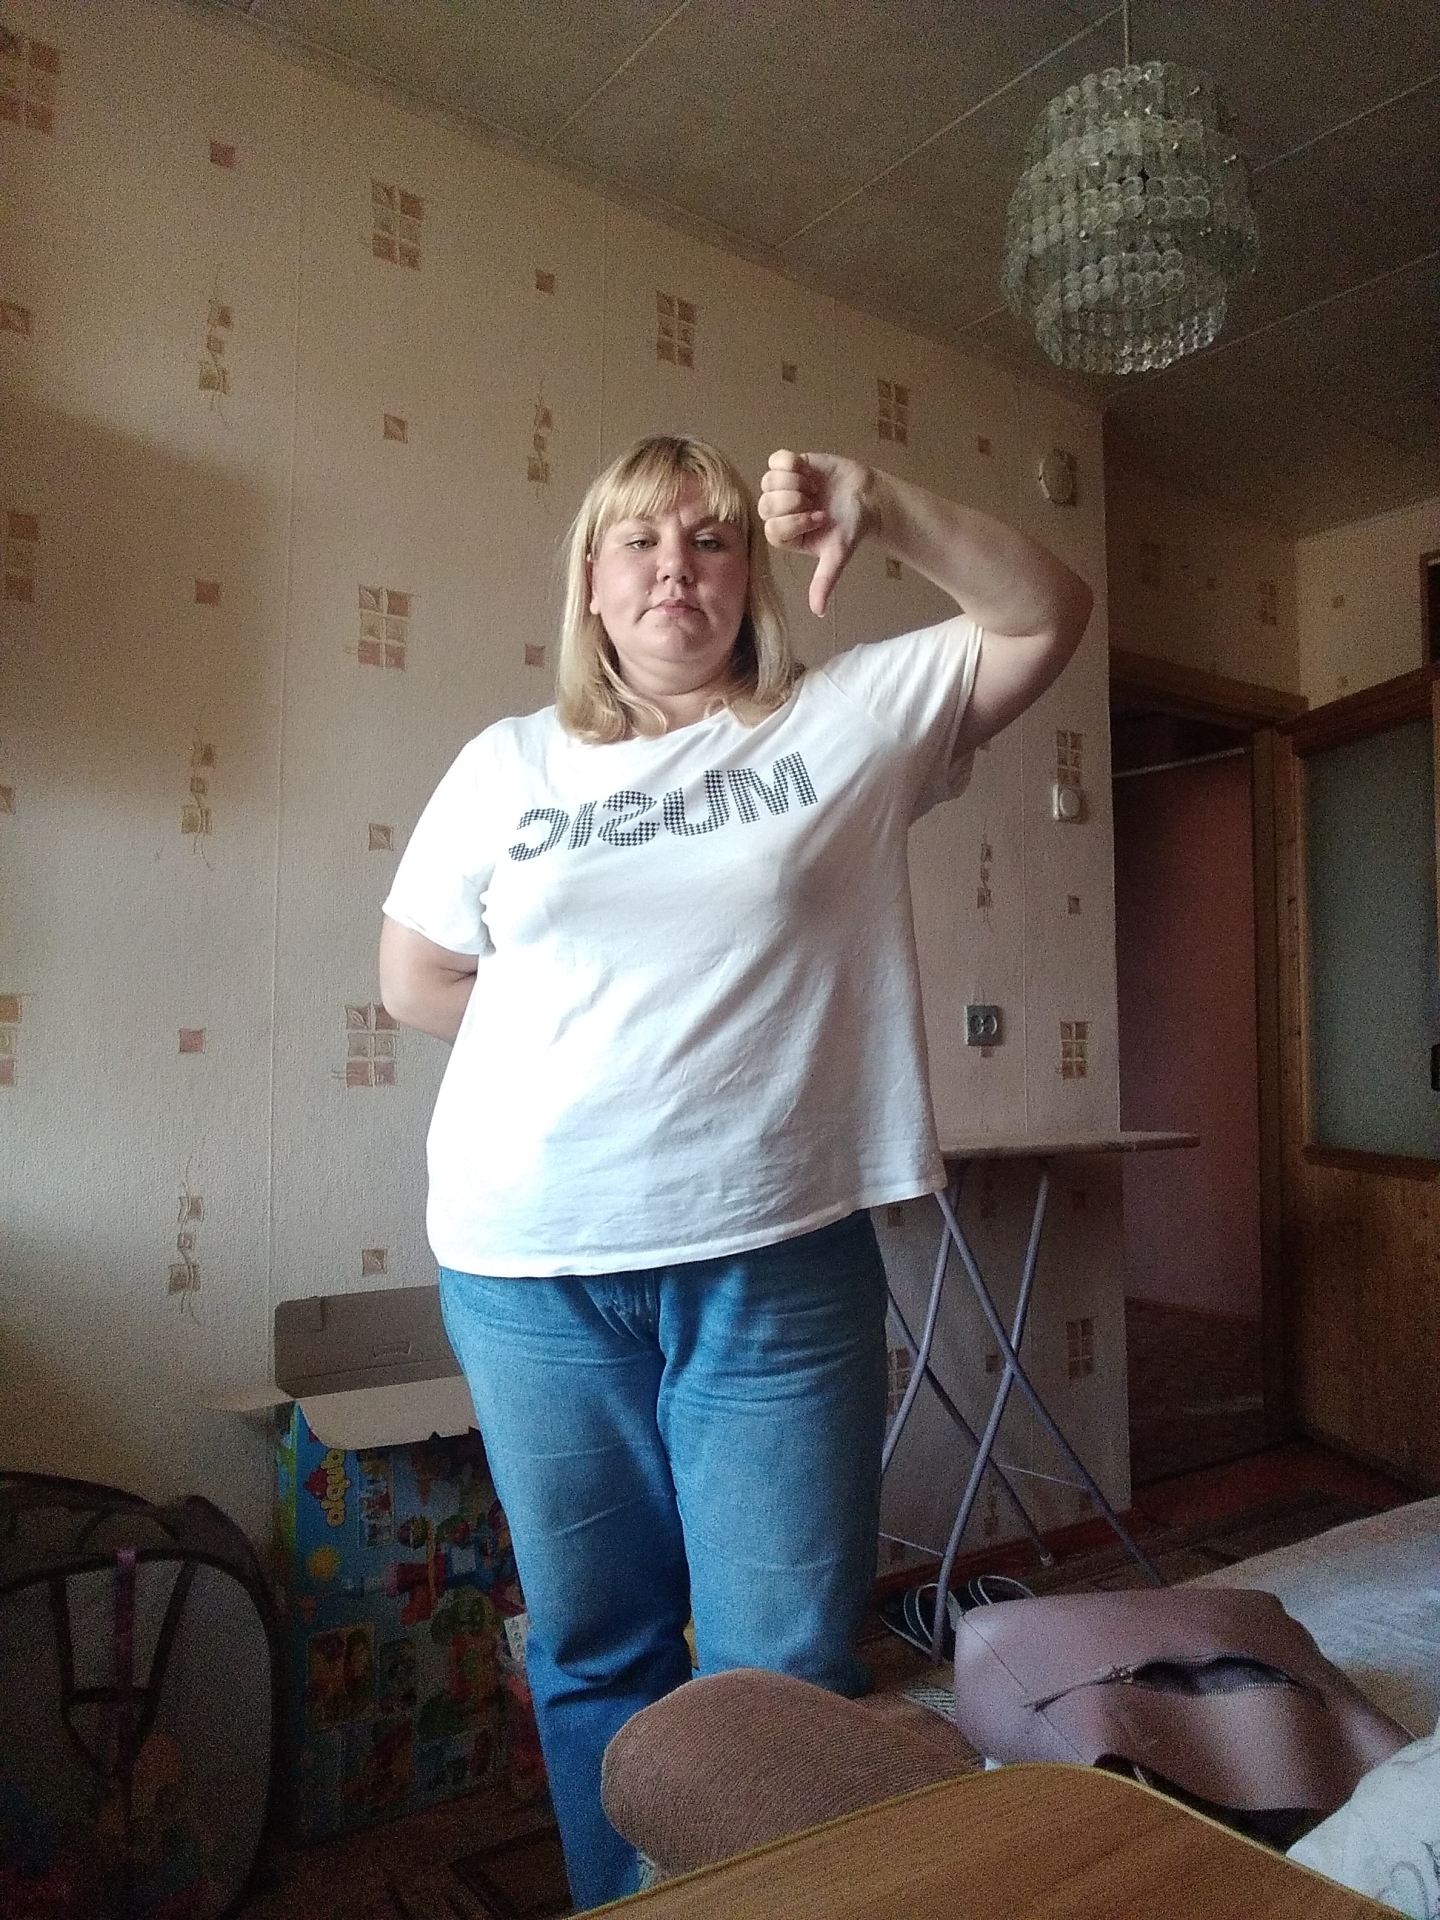
Label: noise